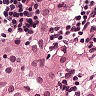
Metastatic tissue present: yes